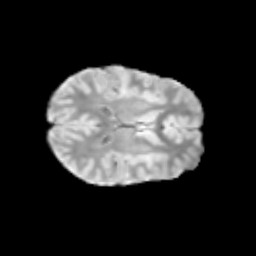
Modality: T2w
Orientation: axial
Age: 9
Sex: female
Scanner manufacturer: siemens
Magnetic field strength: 3 T
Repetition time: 3.8 s
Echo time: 0.07 s